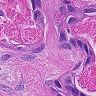
Metastatic tissue present: yes